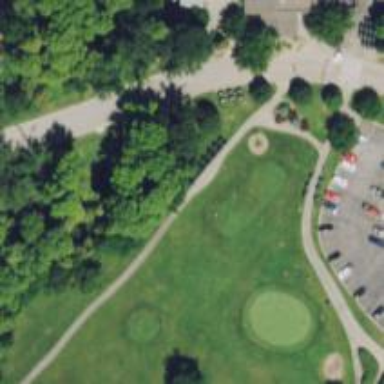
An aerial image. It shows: Path used for both walking and golf.